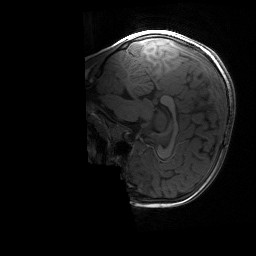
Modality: T1w
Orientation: sagittal
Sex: female
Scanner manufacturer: siemens
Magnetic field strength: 3 T
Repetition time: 1.9 s
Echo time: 0.00243 s